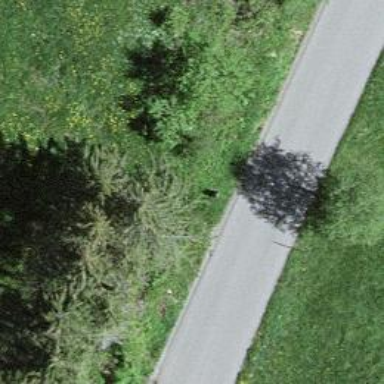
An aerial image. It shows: Unclassified road with asphalt surface. There are no sidewalks along the road.